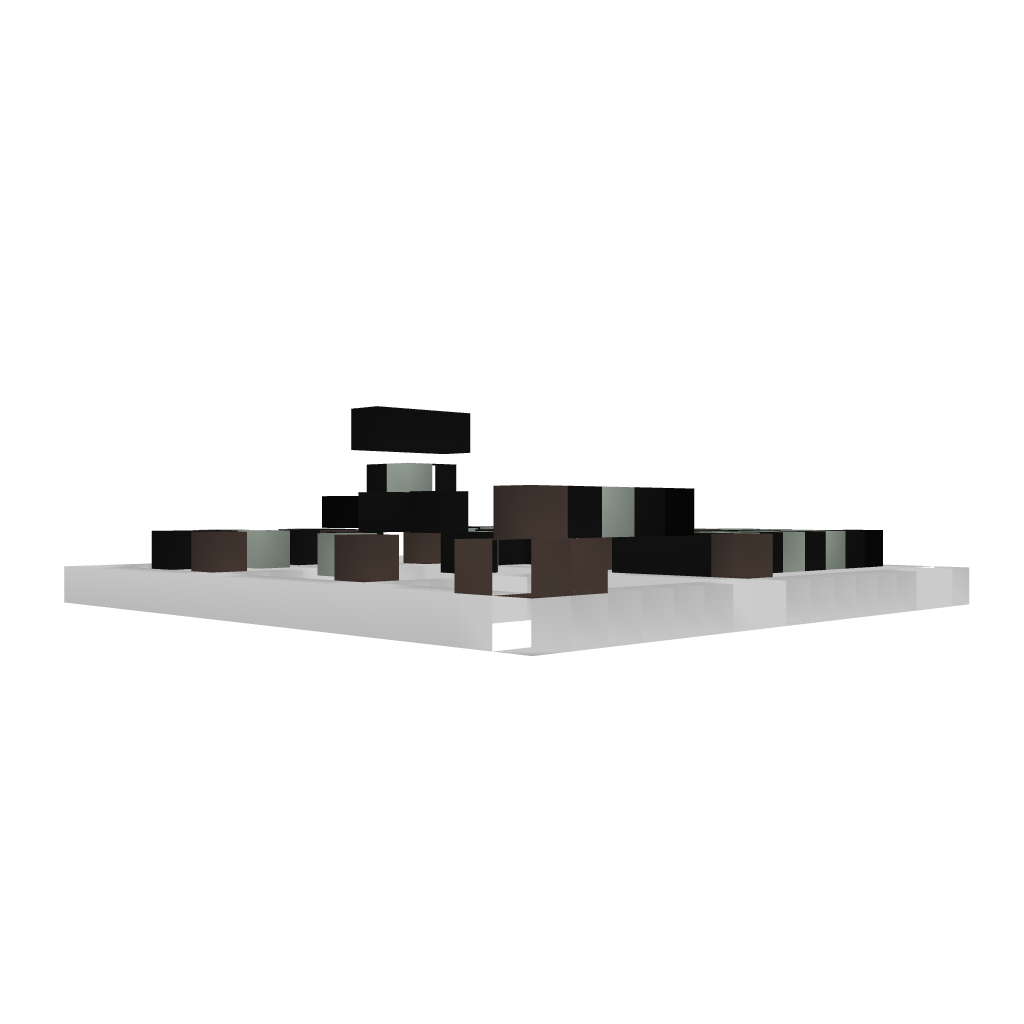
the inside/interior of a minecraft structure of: components